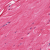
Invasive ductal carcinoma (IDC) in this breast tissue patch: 0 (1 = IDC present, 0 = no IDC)